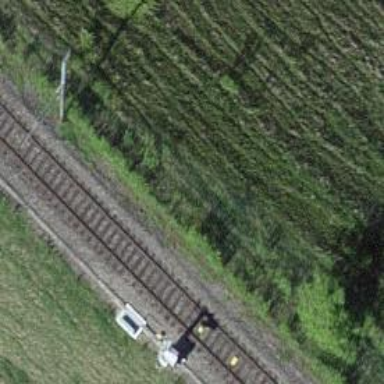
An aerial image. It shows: Railway signal.